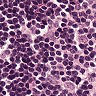
Metastatic tissue present: no